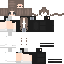
A female human skin with medium skin, wearing brown long hair dressed in a blue hoodie and brown pants, featuring a closed mouth.